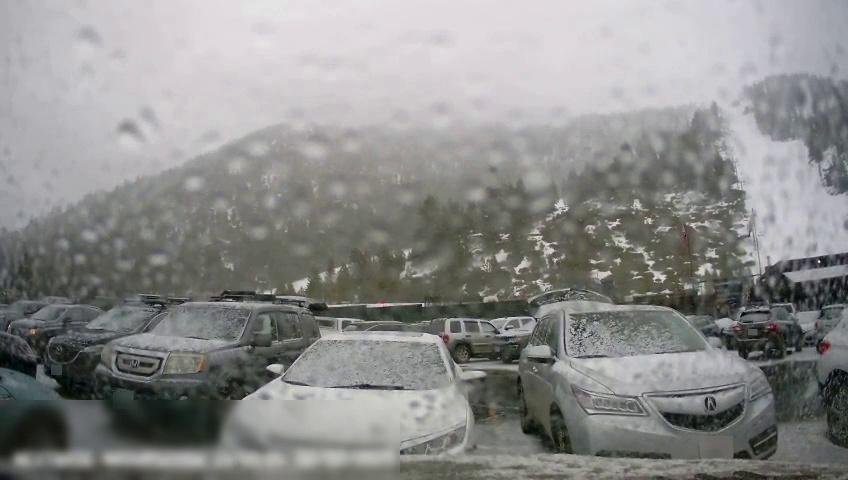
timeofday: Day
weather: Snowy
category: Drivable Space
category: Drivable Space
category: Vehicles | SUV
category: Vehicles | Car
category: Vehicles | SUV
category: Vehicles | SUV
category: Vehicles | Car
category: Vehicles | SUV
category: Vehicles | SUV
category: Vehicles | SUV
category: Vehicles | Car
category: Vehicles | Car
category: Vehicles | Car
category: Vehicles | SUV
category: Vehicles | Car
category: Vehicles | Car
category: Vehicles | Car
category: Vehicles | Car
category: Vehicles | Car
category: Vehicles | SUV
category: Vehicles | Car
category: Vehicles | SUV